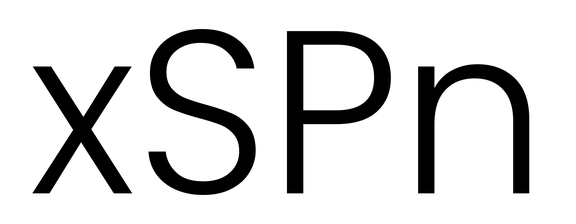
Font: Poppins-Light